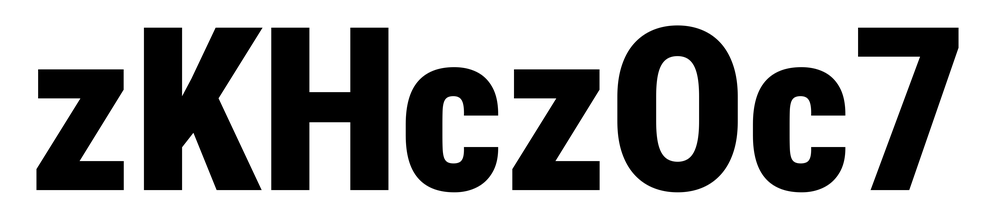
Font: Roboto_Condensed_Black